Question: I have a UILabel in my storyboard which i want to align from bottom and whose width and height want to get adjusted in portrait and landscape.
For this, i dragged in a UILabel pinned its leading space, trailing space, bottom space to its superview.
I did not pin its width and height since i wanted its width and height to be changed during its landscape rotation.
With this i got a warning in story board where i have selected to update frame, which automatically adjusted the frame and made it work correctly.
Now i am trying to achieve same kind of behaviour with UICollectionView but this is not working as expected, instead it is giving out some errors saying 'misplaced view' and 'missing constraints'.
I am aligning buttons in in the collection view in and want to align all the in mode, so if i pin the height here.
The problem is it will go good for but in the height will seem higher. Any help on how this could be achieved.?

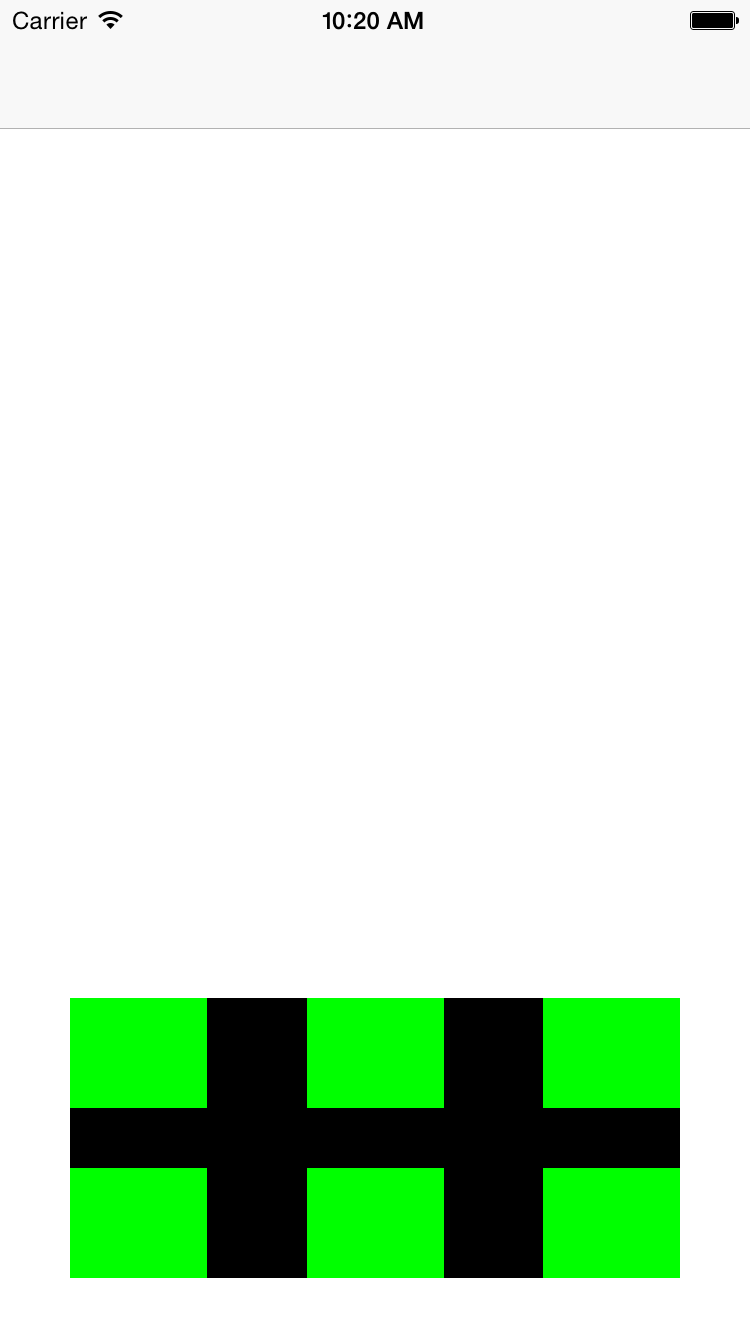
Answer: You got errors because you did not added the constraint for the collection view top layout or height or aspect ratio. it is necessary to assign all side constraint so the view will automatically layout according to the constraint. if you miss one it will give you error or warning. Look you want dynamic height for collection view. If you want to achieve this for all the devices like for all iphones then you need to pin the height and make a outlet of the height constraint and change it in your viewDidLayoutSubviews method. select the collection view then go to size inspector and double click the height constraint. this will show you the constraint on the document outline. make outlet of that and change that constraint according to your need like on portrait or landscape you can calculate with logic. you might need to change the constraint according to the orientation change. follow <URL>
i know that will be great if all those stuff work only with some constraint but i found this way easier for me.